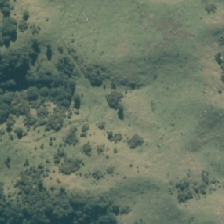
Land cover: manuka_kanuka